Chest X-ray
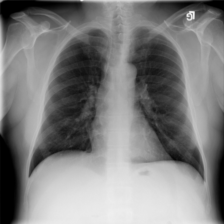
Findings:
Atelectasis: negative
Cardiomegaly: negative
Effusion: negative
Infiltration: negative
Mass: negative
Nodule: negative
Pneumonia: negative
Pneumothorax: negative
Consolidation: negative
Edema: negative
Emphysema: negative
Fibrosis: negative
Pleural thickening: negative
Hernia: negative